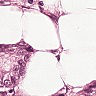
Metastatic tissue present: yes